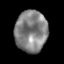
Tissue: prostate
Cell type: Epithelial cells
Senescence score: 0.2529
Nuclear area (px): 1314
Mean DAPI intensity: 129.973